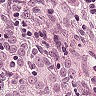
Metastatic tissue present: yes